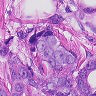
Metastatic tissue present: yes